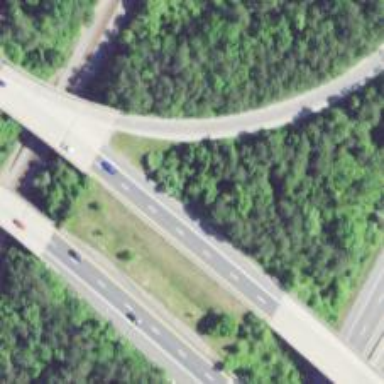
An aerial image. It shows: Expressway with asphalt surface classified as trunk highway.